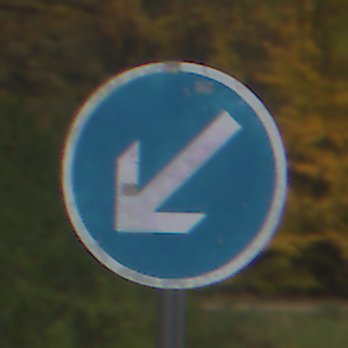
Verkehrszeichen: VorgeschriebeneVorbeifahrtLinks
Umgebung: Outdoor, Nature
Tageszeit: Midday
Wetter: Overcast
Licht: Natural
Jahreszeit: Autumn
Kontrast: LowContrast